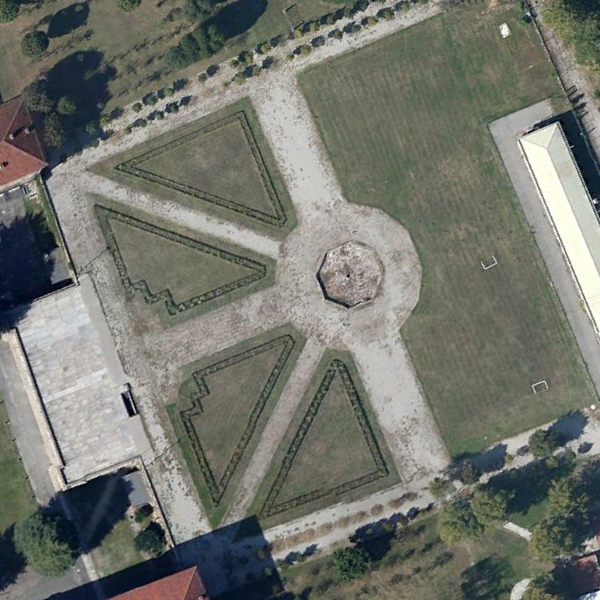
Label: Square